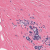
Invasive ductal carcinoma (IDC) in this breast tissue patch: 0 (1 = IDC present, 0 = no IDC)